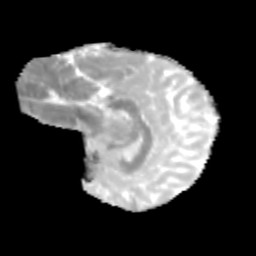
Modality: MD
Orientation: sagittal
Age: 13
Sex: male
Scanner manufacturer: siemens
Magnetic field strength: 3 T
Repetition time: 3.8 s
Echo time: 0.07 s